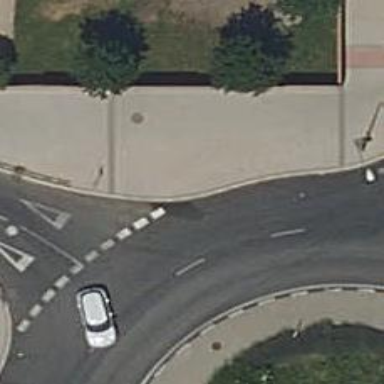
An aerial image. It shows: Tertiary road with asphalt surface leading to roundabout.